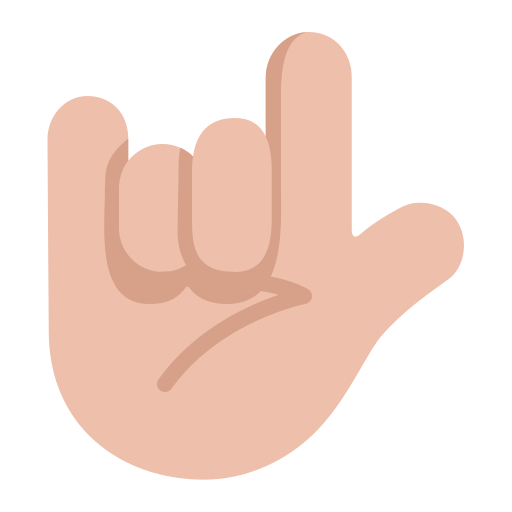
love you gesture flat  light